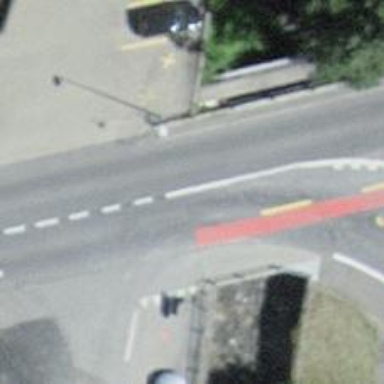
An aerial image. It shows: Primary highway bridge with asphalt surface. It includes cycle lane on both sides.